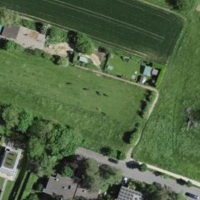
EUNIS habitat code: 25
Species observed at this site:
Corvus corone
Alcedo atthis
Sylvia borin
Chiasmia clathrata
Aegithalos caudatus
Sylvia atricapilla
Spinus spinus
Noctua comes
Poecile palustris
Erithacus rubecula
Phoenicurus ochruros
Phoenicurus phoenicurus
Cyanistes caeruleus
Sturnus vulgaris
Chloris chloris
Troglodytes troglodytes
Corvus frugilegus
Passer domesticus
Idaea rusticata
Turdus merula
Hirundo rustica
Phylloscopus trochilus
Delichon urbicum
Numenius arquata
Certhia brachydactyla
Tyto alba
Anthus trivialis
Turdus philomelos
Ligdia adustata
Dendrocopos major
Prunella modularis
Pterophorus pentadactyla
Buteo buteo
Strix aluco
Muscicapa striata
Phylloscopus collybita
Pica pica
Garrulus glandarius
Falco tinnunculus
Picus viridis
Ficedula hypoleuca
Idaea aversata
Peribatodes rhomboidaria
Motacilla cinerea
Anas platyrhynchos
Picus canus
Fringilla coelebs
Regulus ignicapilla
Coloeus monedula
Catephia alchymista
Carduelis carduelis
Columba palumbus
Yponomeuta evonymella
Parus major
Clepsis consimilana
Accipiter nisus